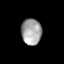
Tissue: lung
Cell type: Epithelial cells
Senescence score: 0.1682
Nuclear area (px): 521
Mean DAPI intensity: 162.263